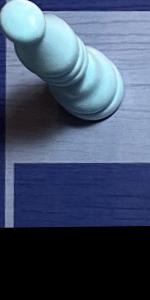
Label: Empty